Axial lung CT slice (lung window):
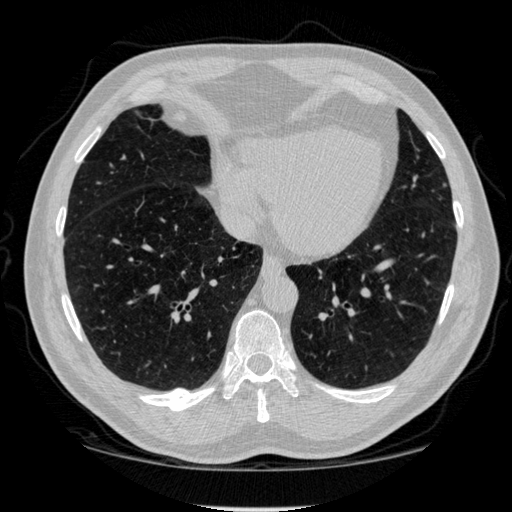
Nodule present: no